Interaction volume radius: 5 \u00c5
Interaction volume height: 25 \u00c5
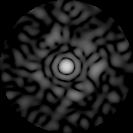
Disorder parameter: 0.832